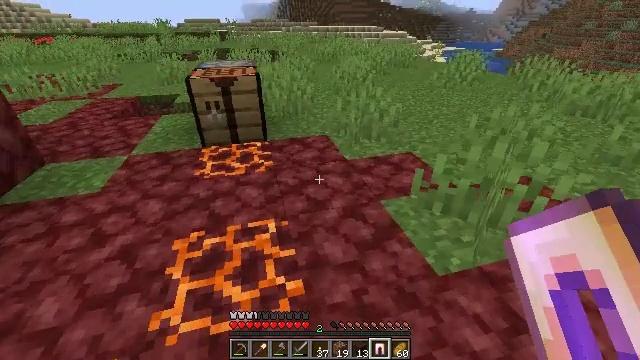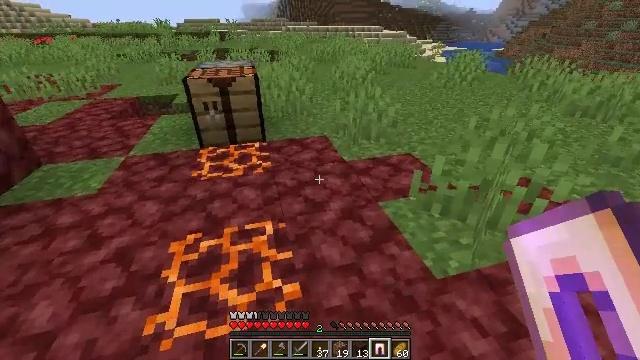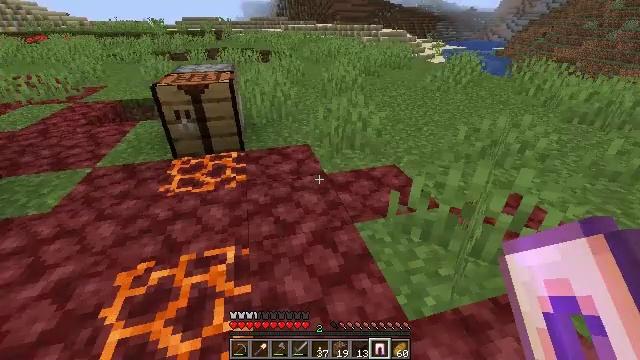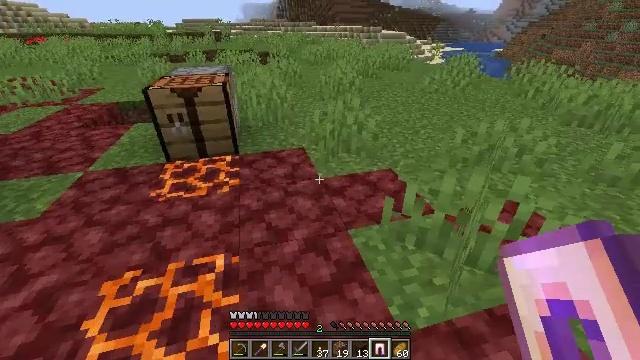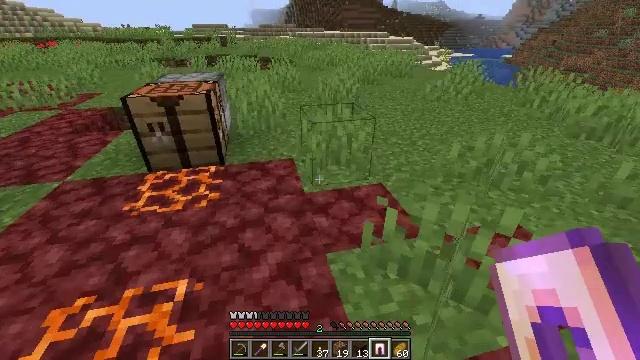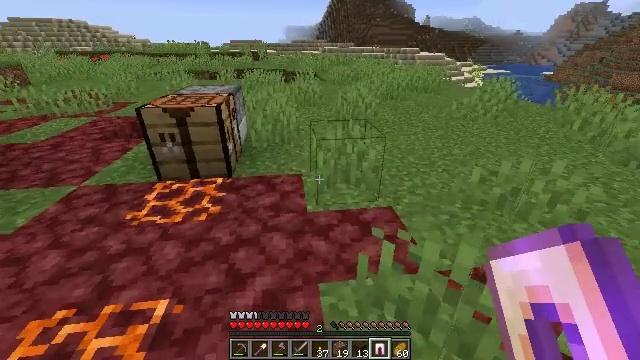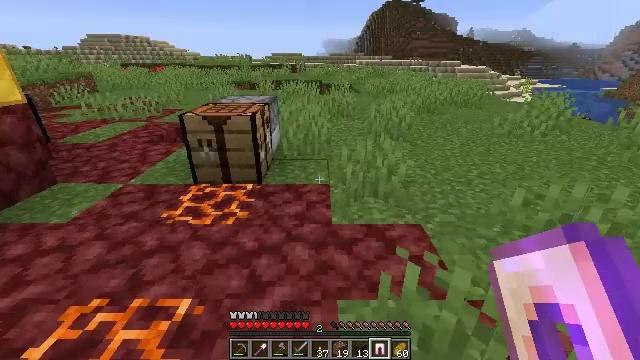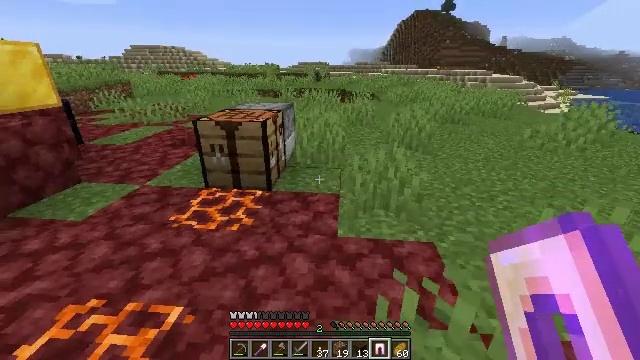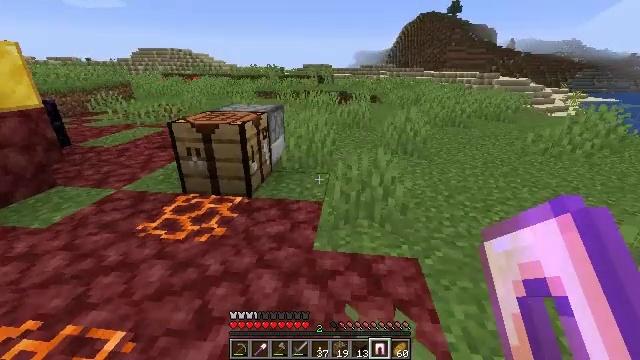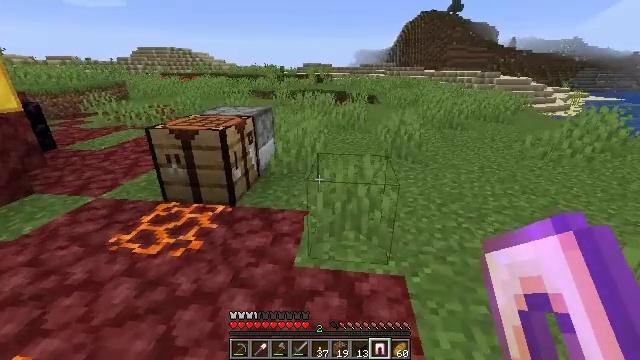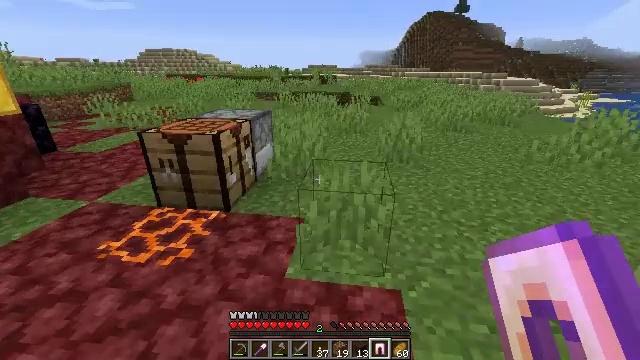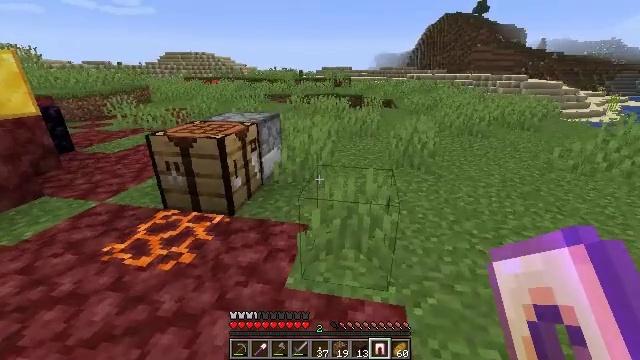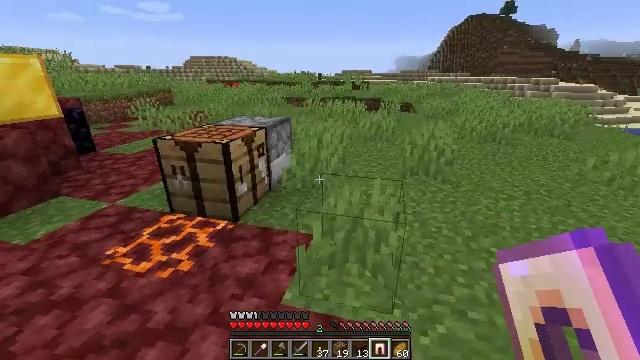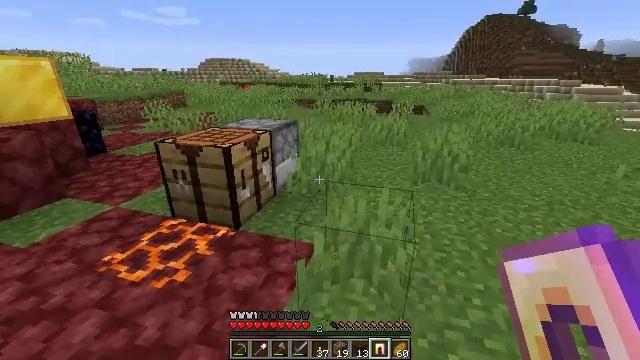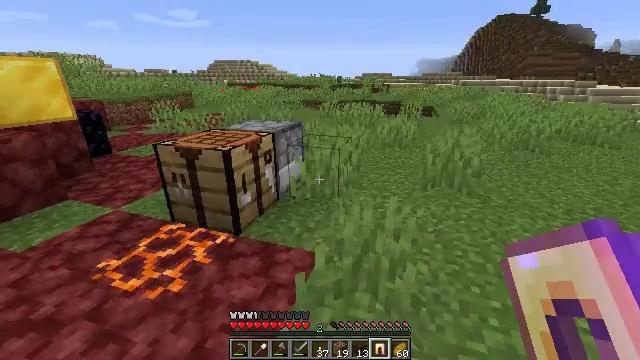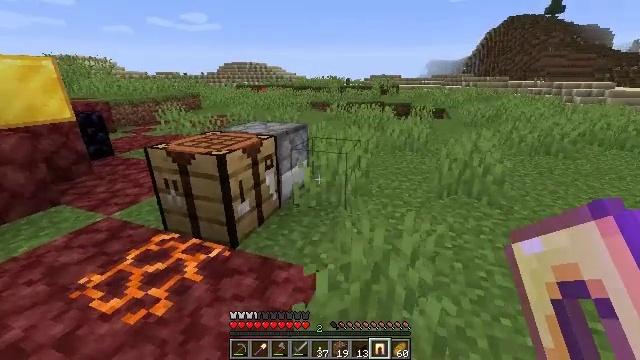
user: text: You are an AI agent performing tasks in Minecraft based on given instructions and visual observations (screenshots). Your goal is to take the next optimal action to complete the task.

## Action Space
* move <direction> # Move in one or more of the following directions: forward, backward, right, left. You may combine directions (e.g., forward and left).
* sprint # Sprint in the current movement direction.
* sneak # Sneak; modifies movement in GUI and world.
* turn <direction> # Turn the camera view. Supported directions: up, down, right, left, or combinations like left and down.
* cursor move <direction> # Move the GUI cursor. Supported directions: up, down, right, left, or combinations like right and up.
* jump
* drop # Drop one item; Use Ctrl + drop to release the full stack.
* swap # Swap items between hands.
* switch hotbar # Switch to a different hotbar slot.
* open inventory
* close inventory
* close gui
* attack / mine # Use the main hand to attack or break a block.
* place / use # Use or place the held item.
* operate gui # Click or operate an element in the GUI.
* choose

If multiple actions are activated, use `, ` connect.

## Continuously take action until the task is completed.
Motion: motion action
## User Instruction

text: Remove golden leggings from the inventory.
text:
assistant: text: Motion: move forward and move right
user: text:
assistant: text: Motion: move forward and move right
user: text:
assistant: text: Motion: move forward and move right
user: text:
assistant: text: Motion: move forward and move right, turn left
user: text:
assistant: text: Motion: move forward and move right, turn left and up
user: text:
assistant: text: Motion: move forward and move right, turn left and up
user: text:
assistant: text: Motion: move forward and move right, turn left and up
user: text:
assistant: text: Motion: move forward and move right, turn left
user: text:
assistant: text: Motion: move forward and move right
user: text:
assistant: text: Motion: move forward and move right, turn left
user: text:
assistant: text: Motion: move forward and move right, turn left
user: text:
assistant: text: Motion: move forward, turn left
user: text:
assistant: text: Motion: move forward, turn left
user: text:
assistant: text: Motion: move forward, turn left
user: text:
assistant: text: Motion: move forward, turn left
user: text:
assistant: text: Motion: move forward, turn left
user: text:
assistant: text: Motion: move forward, turn left
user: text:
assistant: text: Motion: move forward
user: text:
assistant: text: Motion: move forward
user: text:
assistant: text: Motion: move forward, turn left
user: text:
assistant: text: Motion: move forward, turn left
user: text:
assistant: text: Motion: move forward and move right, turn left
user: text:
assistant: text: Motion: move forward and move right, turn left and down
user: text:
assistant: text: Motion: move forward and move right, turn left and down
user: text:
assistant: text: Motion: move forward and move right, turn left and down
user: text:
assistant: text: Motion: move forward and move right, turn left and down
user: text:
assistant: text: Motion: move forward and move right, turn left and down
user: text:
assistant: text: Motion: move forward, turn left and down
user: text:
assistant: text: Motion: move forward, turn left and down, use / place
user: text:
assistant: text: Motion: move forward, turn left, use / place